Question: I don't remember seeing this extra space when adding 'UITableView's to my scenes. This happened when I dragged the default object from the object library in Interface Builder.
To highlight the gap, I've changed the background color for the table to grey.

I fill the table with data with the following code.
'''
extension UserListViewController: UITableViewDataSource {
func tableView(tableView: UITableView, numberOfRowsInSection section: Int) -> Int {
return users.count
}
func tableView(tableView: UITableView, cellForRowAtIndexPath indexPath: NSIndexPath) -> UITableViewCell {
let cell = UITableViewCell(style: .Subtitle, reuseIdentifier: nil)
cell.textLabel?.text = users[indexPath.row].name
return cell
}
}
'''
And I set the 'dataSource' for the outline inside my 'viewDidLoad' of the view controller.
'''
tableView.dataSource = self
'''
So where does this gap come from? And how do I get rid of it?
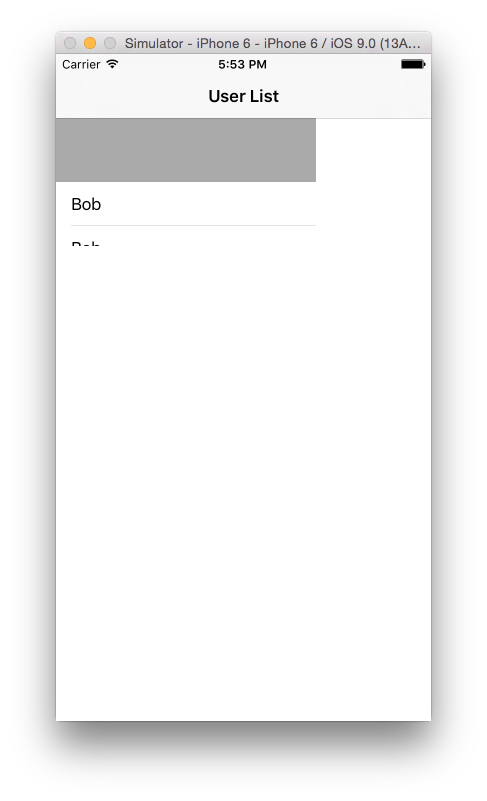
Answer: You can try to set this in your controller :
'''
self.automaticallyAdjustsScrollViewInsets = false
'''
This property is quite self explanatory. With in iOS 7, Apple introduced a translucent top bar. Usually they expect that your UITableview starts from the top like some part is behind the top bar. In this case it is useful to have an automatic inset at the top so that the content is visible.